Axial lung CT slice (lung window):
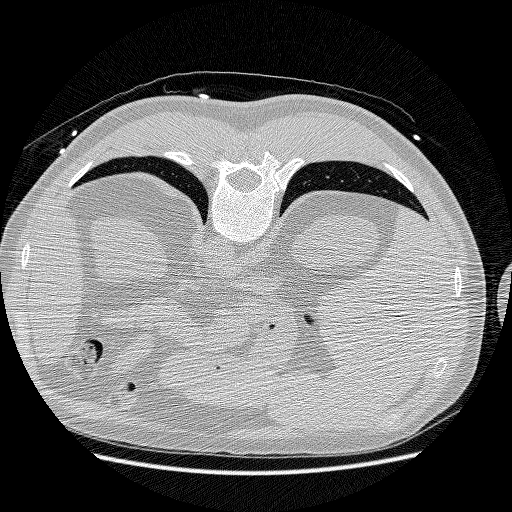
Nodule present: no